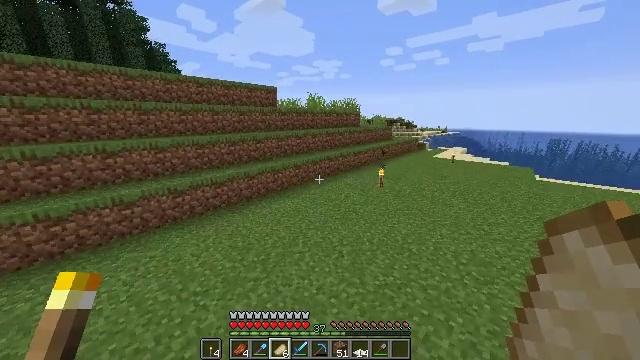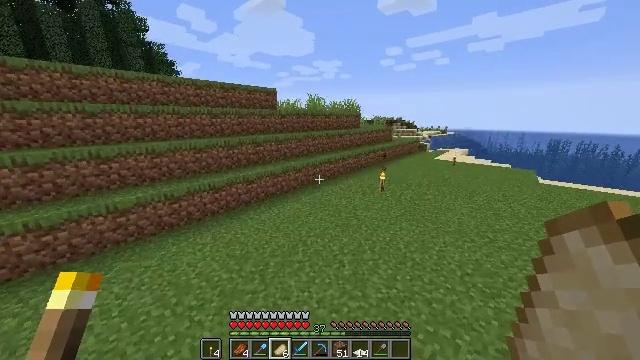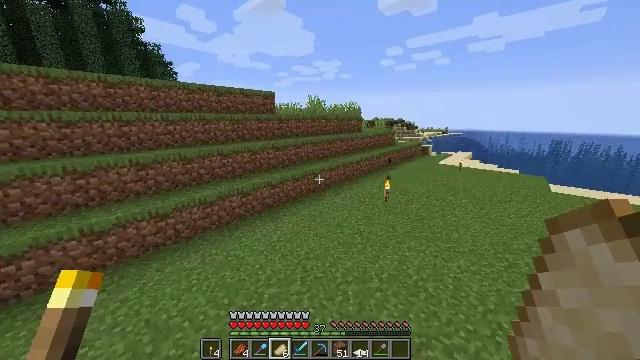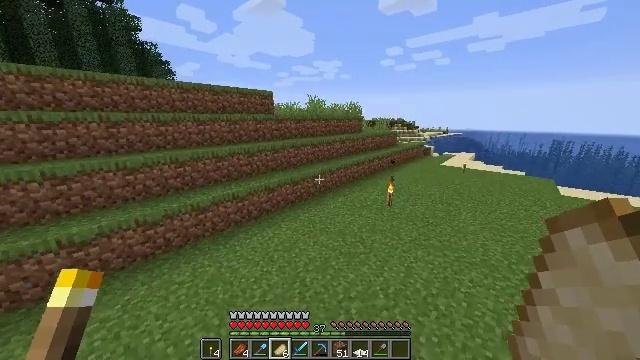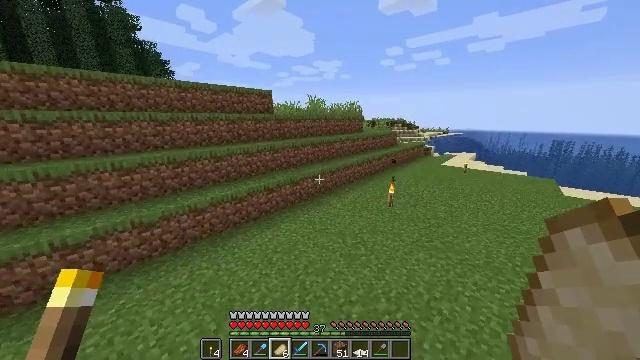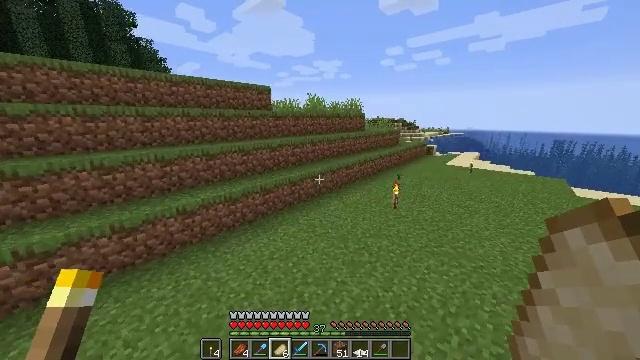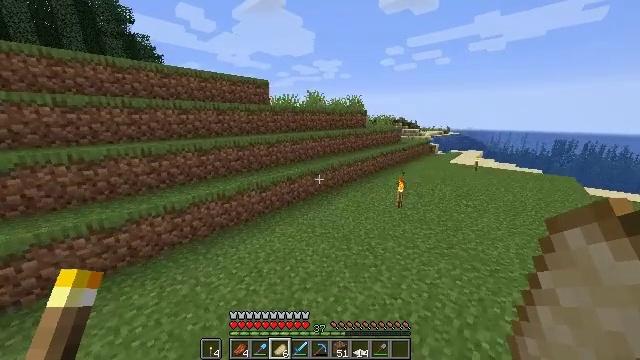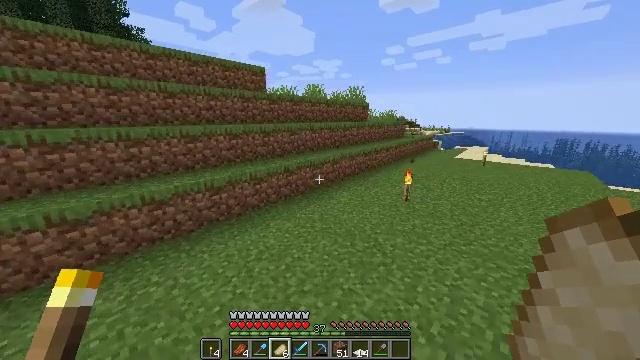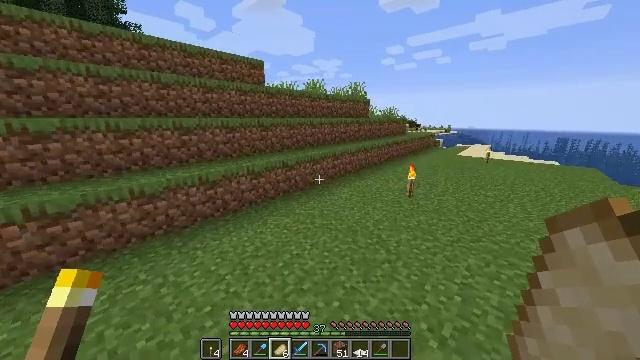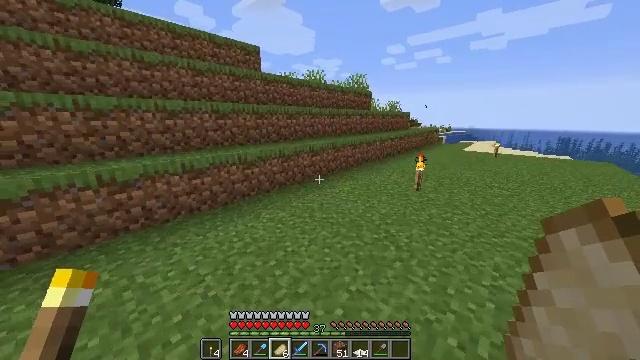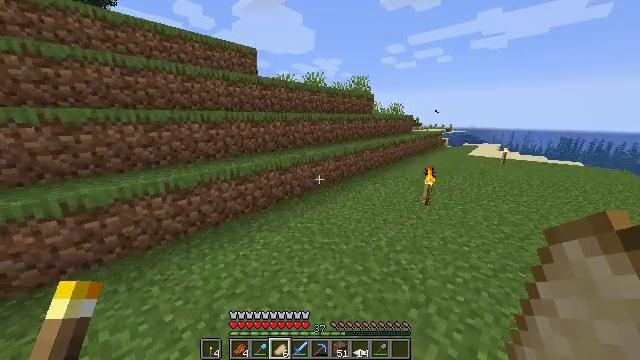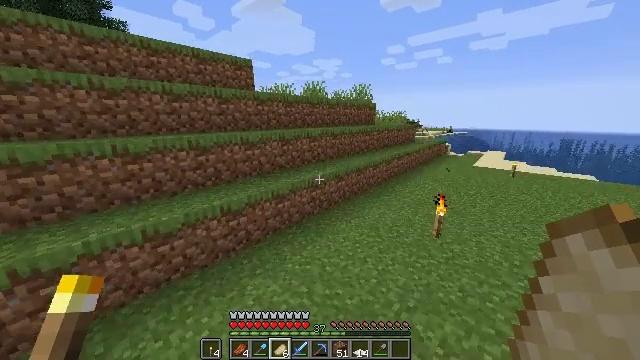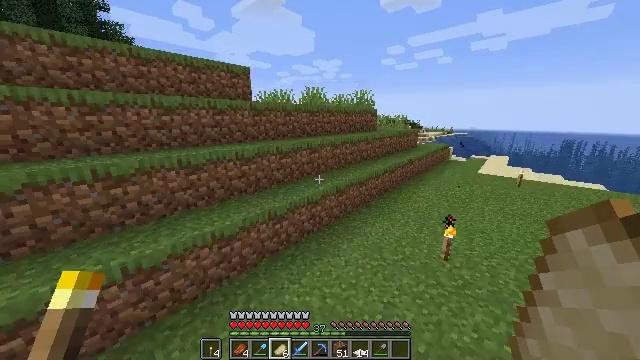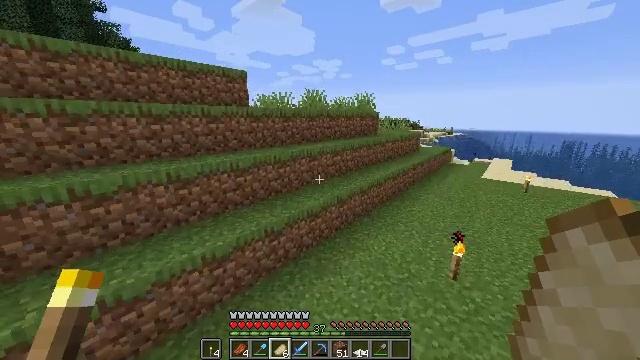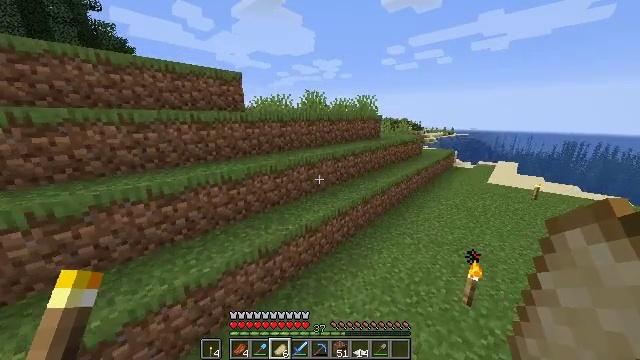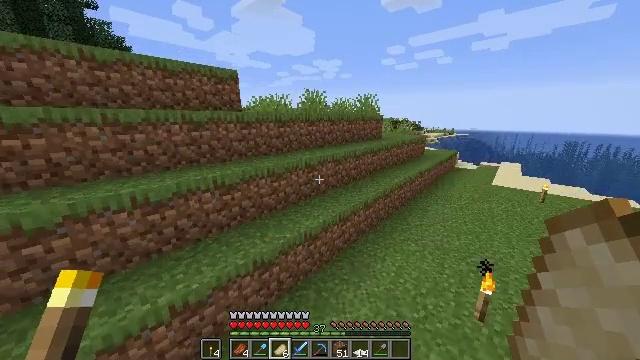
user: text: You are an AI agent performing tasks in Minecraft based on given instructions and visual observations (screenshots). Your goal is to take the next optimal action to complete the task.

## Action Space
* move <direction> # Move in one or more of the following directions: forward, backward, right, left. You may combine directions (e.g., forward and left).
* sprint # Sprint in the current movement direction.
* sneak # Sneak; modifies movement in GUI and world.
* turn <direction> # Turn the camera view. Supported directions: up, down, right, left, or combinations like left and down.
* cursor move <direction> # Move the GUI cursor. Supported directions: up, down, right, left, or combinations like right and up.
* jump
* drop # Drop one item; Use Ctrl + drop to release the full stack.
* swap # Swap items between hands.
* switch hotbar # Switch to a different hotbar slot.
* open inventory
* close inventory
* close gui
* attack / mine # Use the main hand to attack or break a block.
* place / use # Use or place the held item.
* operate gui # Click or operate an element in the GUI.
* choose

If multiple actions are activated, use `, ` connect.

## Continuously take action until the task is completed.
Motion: motion action
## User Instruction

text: Mine the smithing table.
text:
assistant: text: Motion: move forward, sprint, jump
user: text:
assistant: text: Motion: move forward, sprint, jump
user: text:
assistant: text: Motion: move forward, jump
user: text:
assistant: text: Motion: move forward, jump
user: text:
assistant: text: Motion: move forward, jump
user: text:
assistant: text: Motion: move forward, jump
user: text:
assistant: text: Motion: move forward, jump
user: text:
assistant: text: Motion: move forward, sprint, jump
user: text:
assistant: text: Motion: move forward, sprint, jump
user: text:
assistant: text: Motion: move forward, sprint, jump
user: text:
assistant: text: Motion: move forward, sprint, jump
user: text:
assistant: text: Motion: move forward, sprint, jump
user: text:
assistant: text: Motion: move forward, jump
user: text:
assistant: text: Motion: move forward, jump
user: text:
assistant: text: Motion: move forward, jump
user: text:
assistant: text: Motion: move forward, jump
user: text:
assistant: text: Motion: move forward, jump
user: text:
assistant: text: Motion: move forward, jump
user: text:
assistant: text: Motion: move forward, jump
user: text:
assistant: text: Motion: move forward, sprint, jump
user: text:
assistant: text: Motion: move forward, sprint, jump
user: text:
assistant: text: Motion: move forward, sprint, jump
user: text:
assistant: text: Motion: move forward, sprint, jump
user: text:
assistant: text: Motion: move forward, jump
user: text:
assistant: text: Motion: move forward, jump
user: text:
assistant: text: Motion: move forward, jump
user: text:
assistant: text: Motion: move forward, jump
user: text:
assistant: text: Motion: move forward, jump
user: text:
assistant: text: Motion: move forward, jump
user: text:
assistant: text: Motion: move forward, sprint, turn left, jump